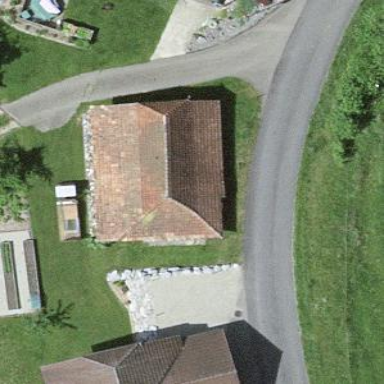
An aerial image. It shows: Barn.